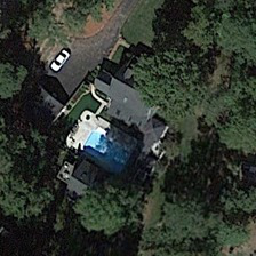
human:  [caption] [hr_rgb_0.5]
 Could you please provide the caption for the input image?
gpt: There is a big white swimming pool next to the house and a big blue swimming pool.

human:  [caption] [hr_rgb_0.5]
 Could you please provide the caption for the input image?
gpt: There's a big blue pool next to the gray house, and a white car on the road by the pool.

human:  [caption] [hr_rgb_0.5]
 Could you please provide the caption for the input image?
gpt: There's a big blu e pool near the gray house, and a white car on the street next to the pool

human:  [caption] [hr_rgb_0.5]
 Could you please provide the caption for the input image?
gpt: There is a big blue pool next to the grey house

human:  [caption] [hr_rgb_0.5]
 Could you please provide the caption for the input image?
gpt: There is a big blue swimming pool next to the grey house. There is a white car on the road beside the swimming pool